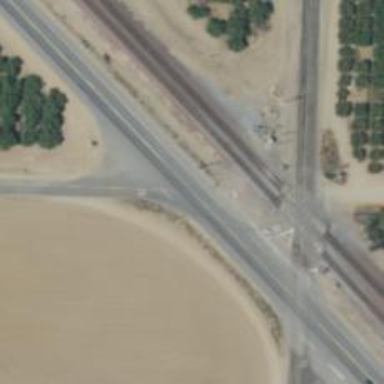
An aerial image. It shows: Secondary road.